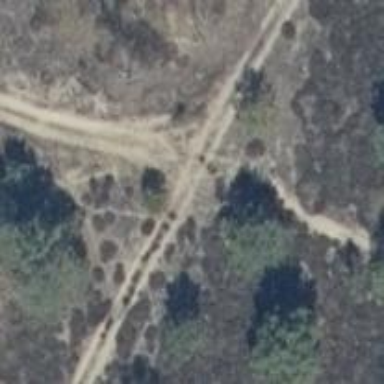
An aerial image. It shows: Sandy path.